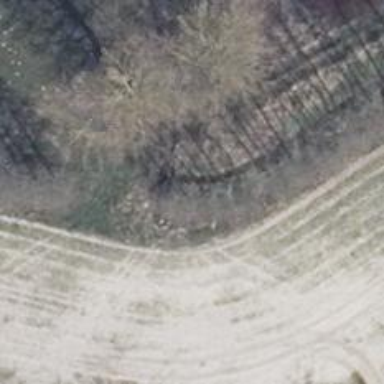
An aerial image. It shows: Row of trees in natural setting.